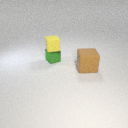
small green metal cube behind large brown rubber cube